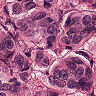
Metastatic tissue present: yes